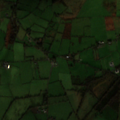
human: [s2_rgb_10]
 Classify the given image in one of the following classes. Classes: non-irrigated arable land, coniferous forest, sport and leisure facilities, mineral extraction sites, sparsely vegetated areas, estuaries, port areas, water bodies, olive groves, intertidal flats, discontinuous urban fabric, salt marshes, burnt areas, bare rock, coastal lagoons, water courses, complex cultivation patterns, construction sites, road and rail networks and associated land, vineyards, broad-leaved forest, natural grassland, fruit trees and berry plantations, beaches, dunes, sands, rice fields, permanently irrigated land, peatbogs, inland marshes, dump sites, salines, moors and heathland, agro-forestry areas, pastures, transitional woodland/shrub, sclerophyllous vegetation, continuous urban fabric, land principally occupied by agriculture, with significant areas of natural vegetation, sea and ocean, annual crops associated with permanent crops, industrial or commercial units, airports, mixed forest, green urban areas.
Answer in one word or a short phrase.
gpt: pastures, moors and heathland, peatbogs